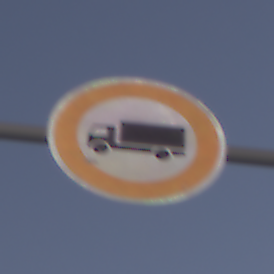
Verkehrszeichen: VerbotFuerKraftfahrzeugeUeberDreiKommaFuenfTonnen
Umgebung: Outdoor, RoadRail
Tageszeit: SunriseSunset
Wetter: PartlyCloudy
Licht: Natural
Jahreszeit: NotSpecified
Kontrast: LowContrast